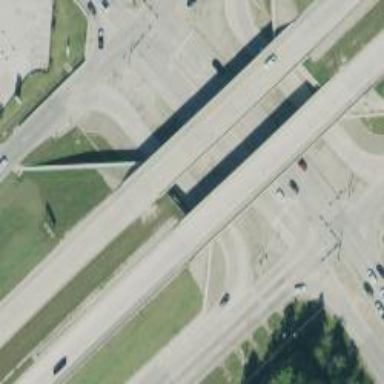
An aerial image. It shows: Bridge over motorway.